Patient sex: F
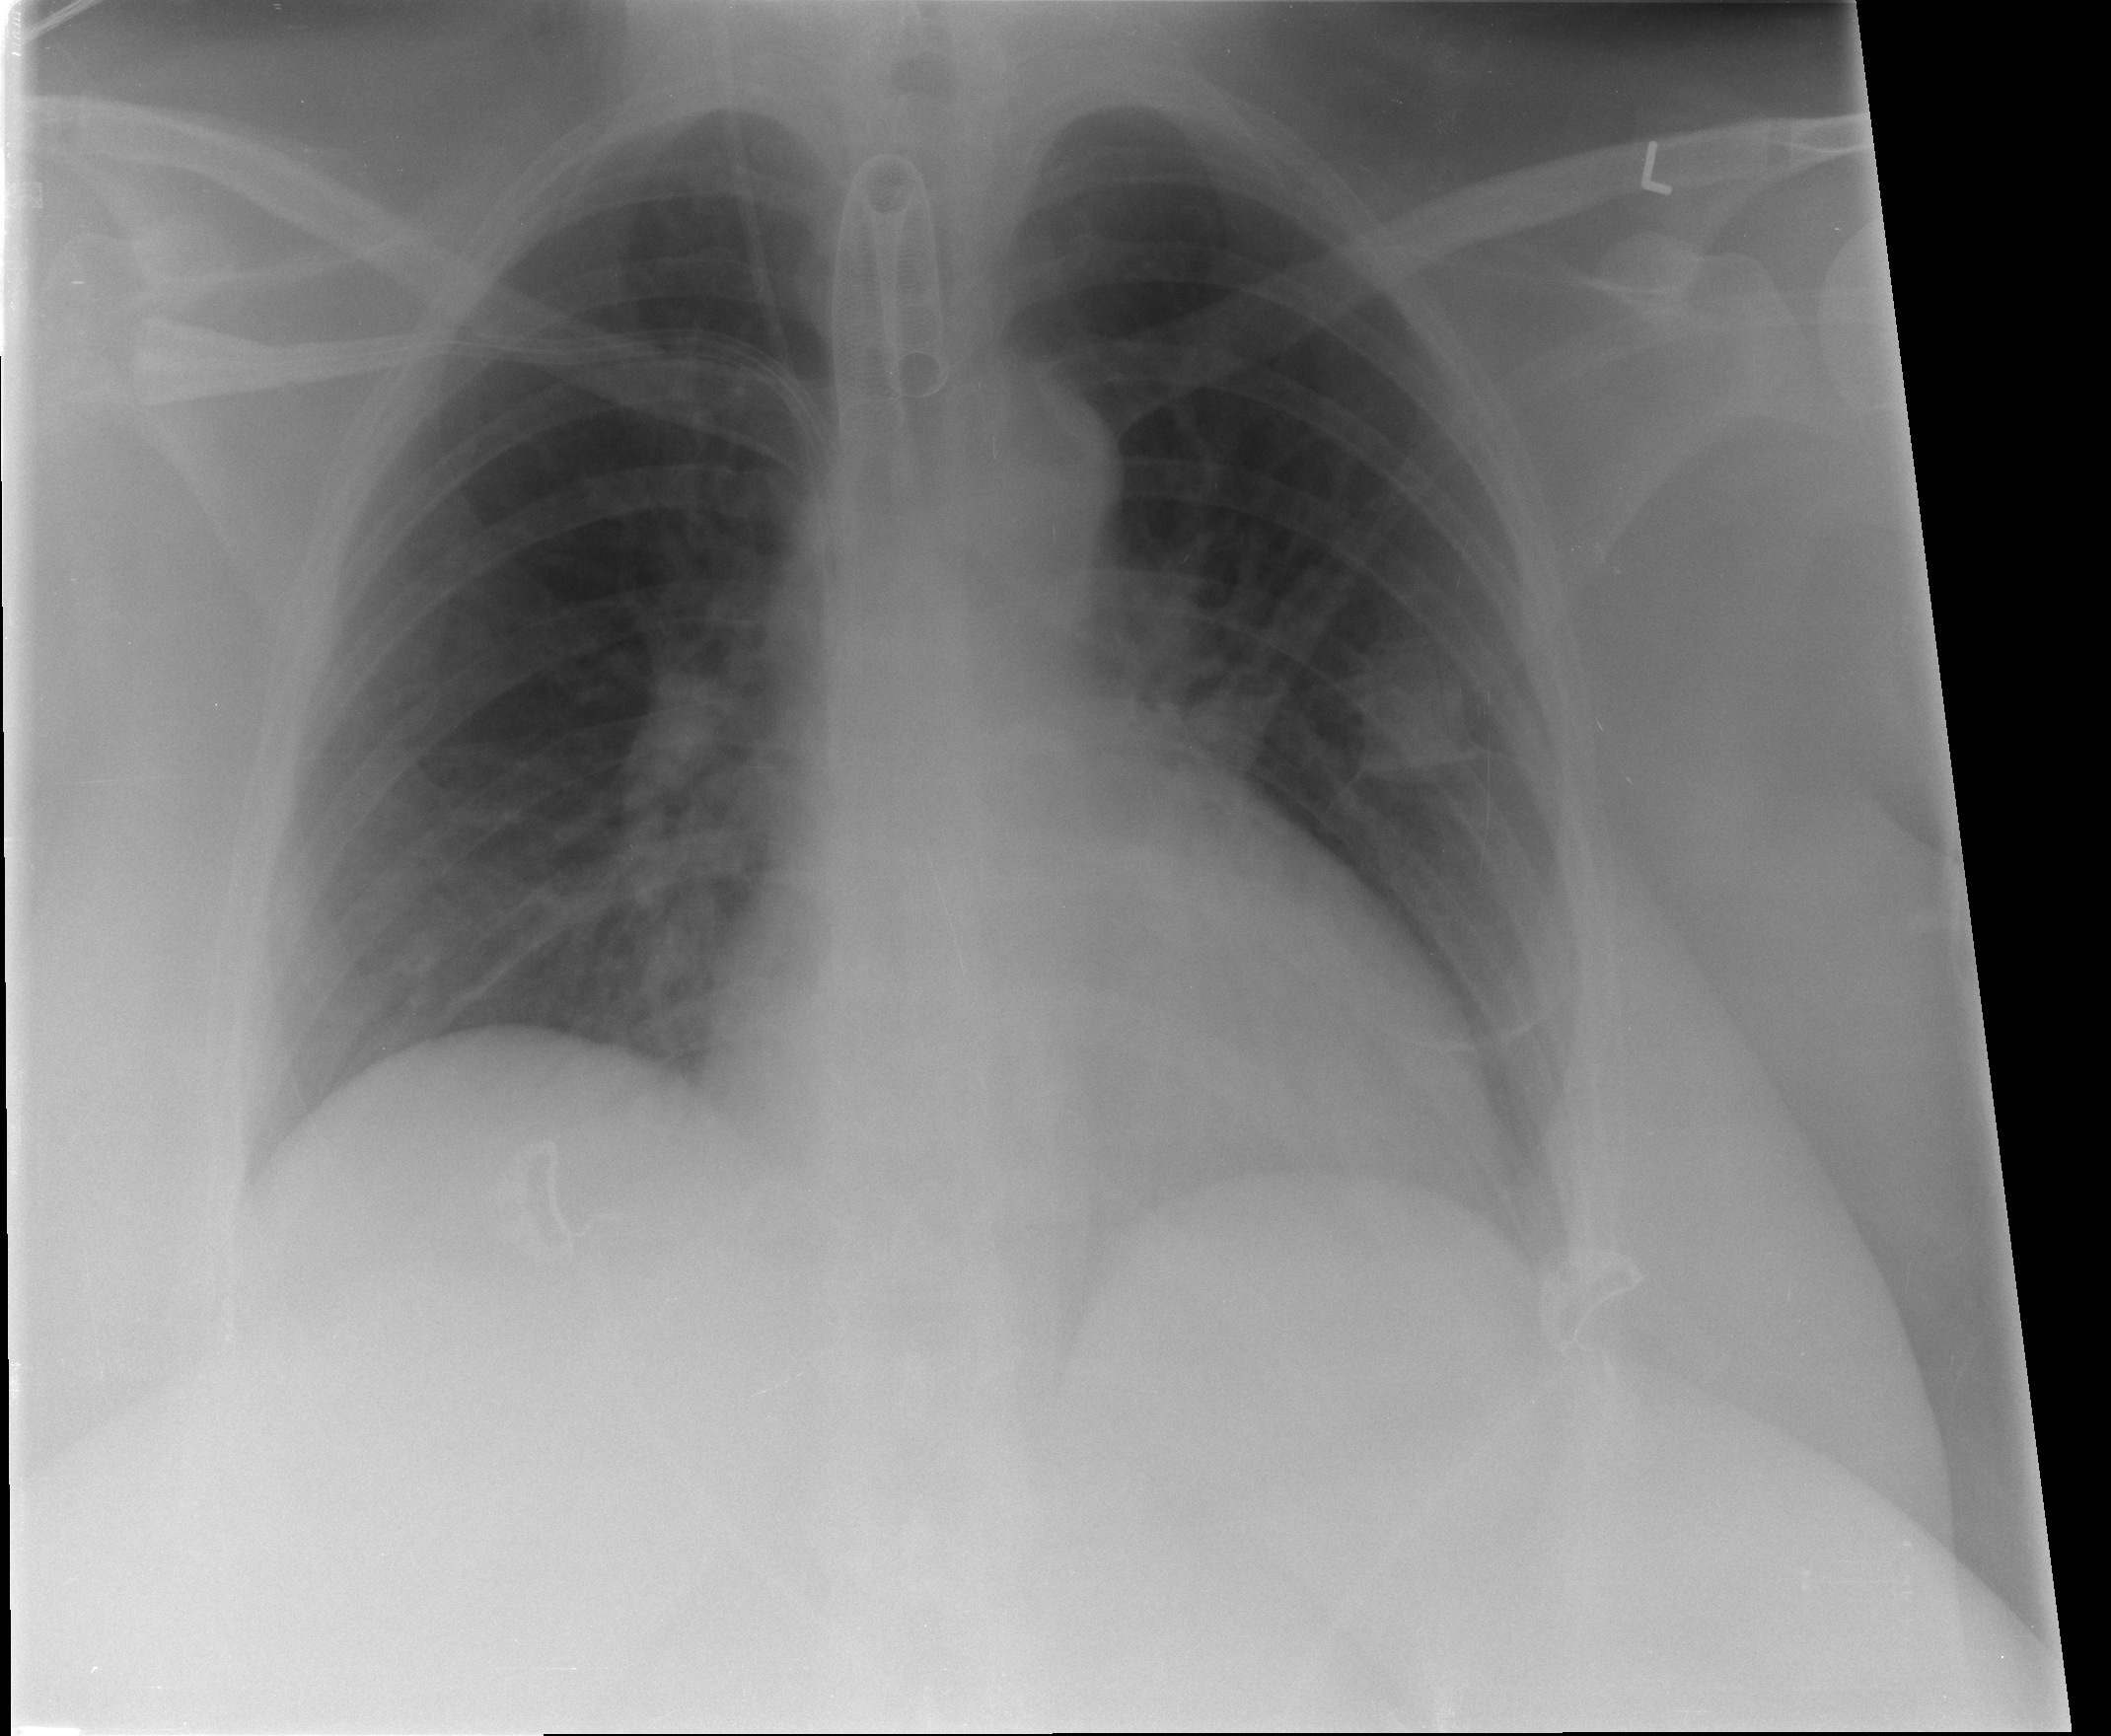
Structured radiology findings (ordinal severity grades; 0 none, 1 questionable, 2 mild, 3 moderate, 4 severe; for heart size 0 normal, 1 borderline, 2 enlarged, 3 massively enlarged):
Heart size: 0
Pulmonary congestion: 0
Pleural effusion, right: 0
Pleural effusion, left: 0
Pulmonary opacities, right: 0
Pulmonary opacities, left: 0
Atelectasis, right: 2
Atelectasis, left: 0